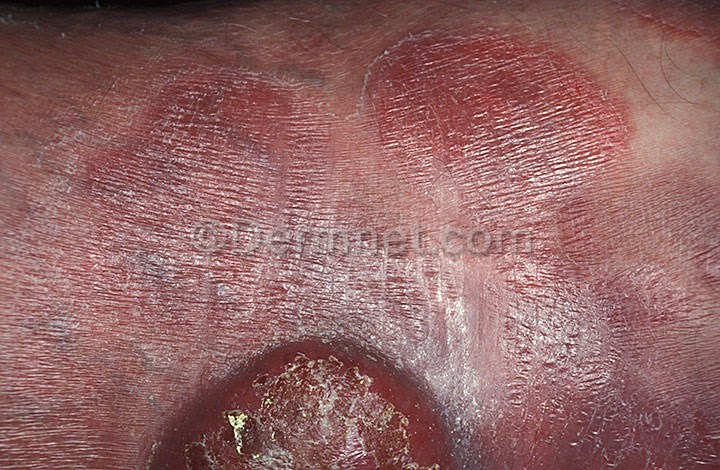
Disease: Actinic Keratosis Basal Cell Carcinoma and other Malignant Lesions